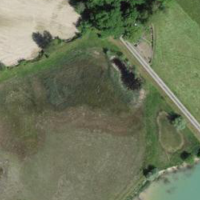
EUNIS habitat code: 56
Species observed at this site:
Bufo bufo